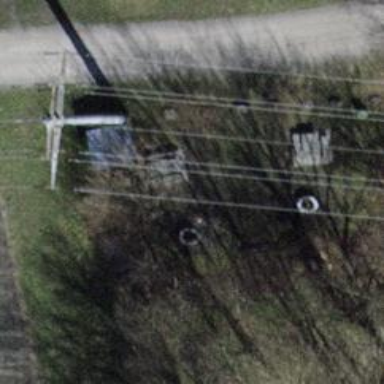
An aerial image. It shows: Minor power line.